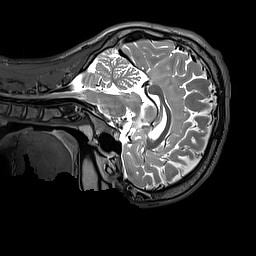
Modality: T2w
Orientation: sagittal
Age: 12
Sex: male
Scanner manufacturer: siemens
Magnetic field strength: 3 T
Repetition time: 3.2 s
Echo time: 0.408 s